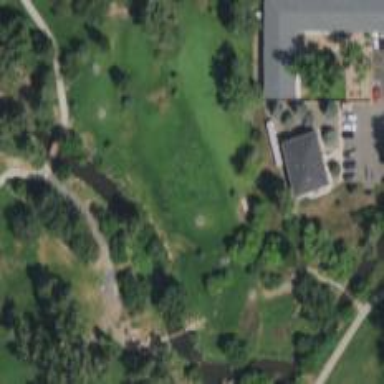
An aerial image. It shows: Disc golf basket.